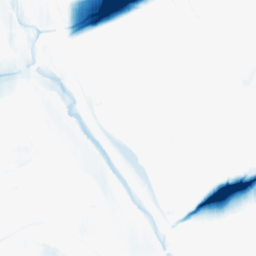
Category: morphological
Decomposition family: morphological_ellipse
Decomposition parameters: operation: closing
width: 50
height: 5
Upsampling method: bicubic
Upsampling parameters: scale: 2
Upsampling scale: 2